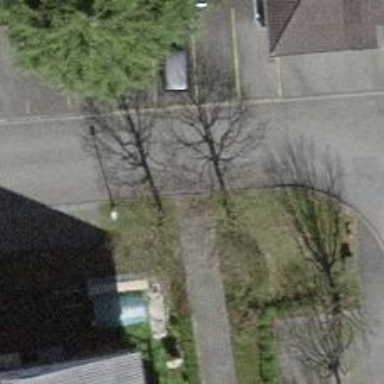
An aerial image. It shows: Kerb barrier.